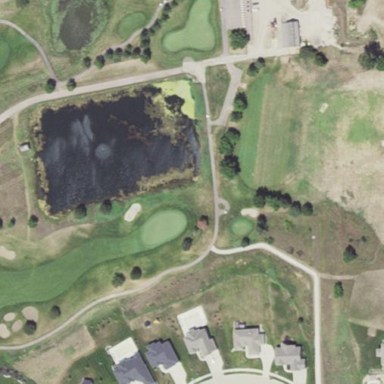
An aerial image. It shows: Water hazard on golf course. The hazard is natural water feature.